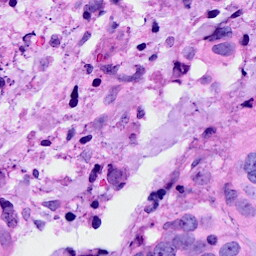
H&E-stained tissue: Breast